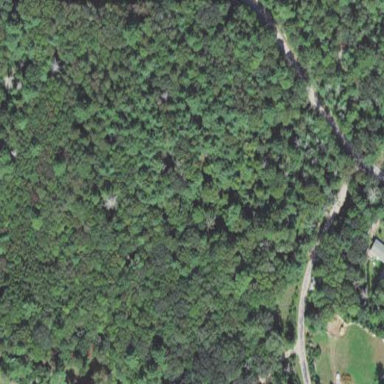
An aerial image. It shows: Woodland consisting of broadleaved trees.